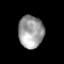
Tissue: prostate
Cell type: T cells
Senescence score: 0.2991
Nuclear area (px): 795
Mean DAPI intensity: 158.239